Field crop: tomato
Growth stage: 2
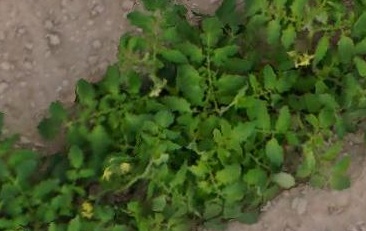
Species: tomato